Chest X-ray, PA view. Patient: 29 years old, sex F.
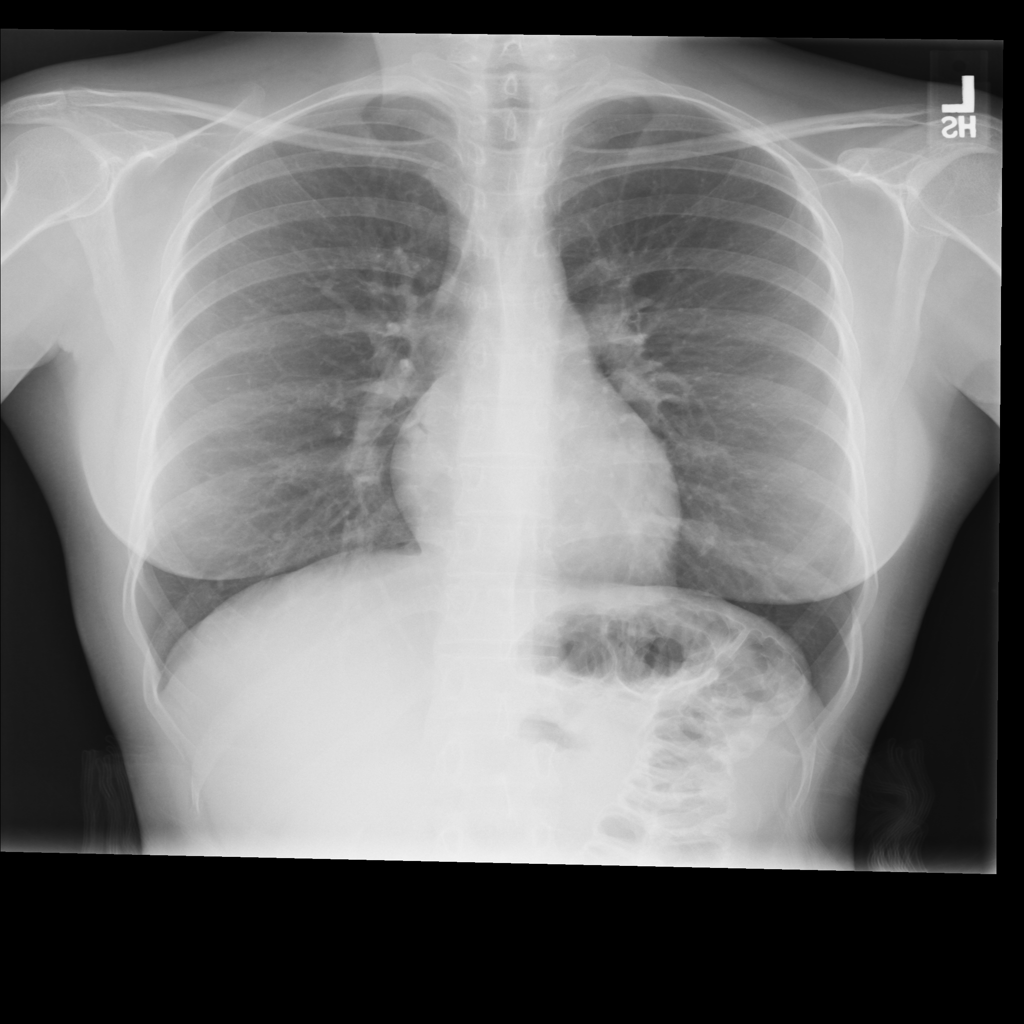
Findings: No Finding